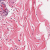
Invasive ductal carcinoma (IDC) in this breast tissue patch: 0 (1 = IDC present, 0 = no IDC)